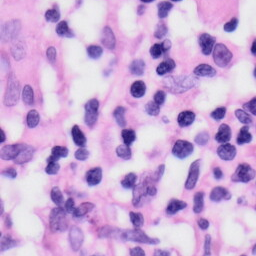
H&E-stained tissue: Skin